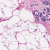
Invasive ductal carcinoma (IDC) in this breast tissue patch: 0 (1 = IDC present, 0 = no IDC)